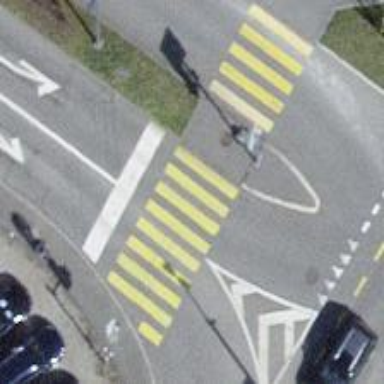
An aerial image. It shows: Road with traffic signals.